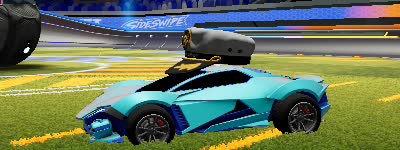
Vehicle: werewolf